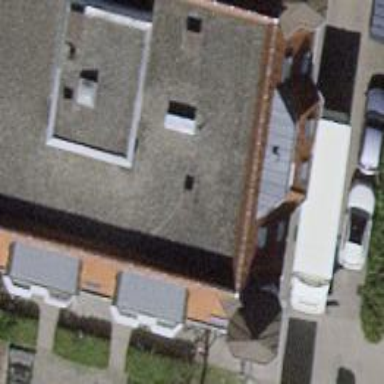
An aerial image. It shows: Arts centre.